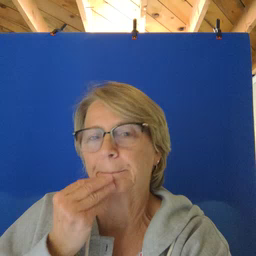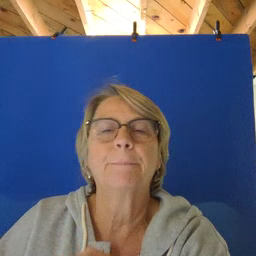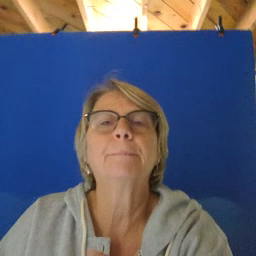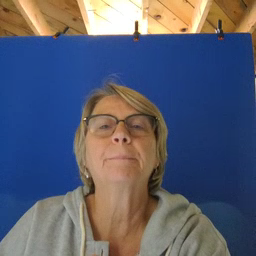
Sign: sleep